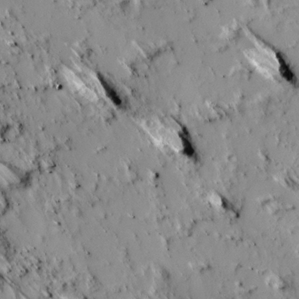
Label: non_frost